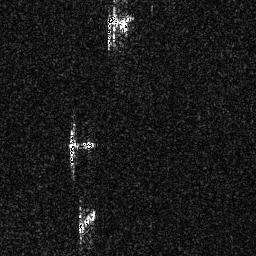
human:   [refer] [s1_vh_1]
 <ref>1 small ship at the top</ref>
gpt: <box>[[41, 5, 53, 11, 0]]</box>